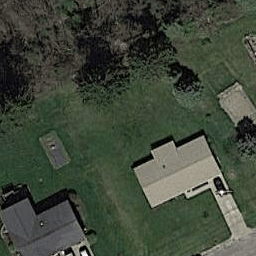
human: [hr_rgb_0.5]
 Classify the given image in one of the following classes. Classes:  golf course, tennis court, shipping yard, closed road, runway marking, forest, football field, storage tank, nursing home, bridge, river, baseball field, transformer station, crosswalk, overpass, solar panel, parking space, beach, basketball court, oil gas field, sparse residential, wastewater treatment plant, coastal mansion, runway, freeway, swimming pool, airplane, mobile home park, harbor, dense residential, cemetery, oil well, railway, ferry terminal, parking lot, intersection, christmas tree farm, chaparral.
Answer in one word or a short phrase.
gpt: sparse residential